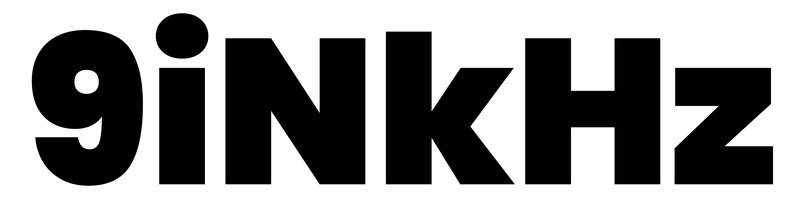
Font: Poppins-Black